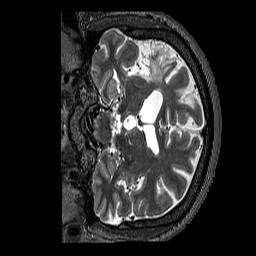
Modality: T2w
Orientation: coronal
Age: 41
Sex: male
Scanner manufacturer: siemens
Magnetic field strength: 3 T
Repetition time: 3.2 s
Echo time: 0.567 s